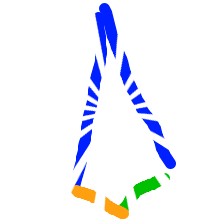
Shape: kite